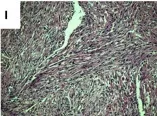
Coexistence of uterine endometrioid adenocarcinoma along with PEComa and leiomyoma. (I-K). PEComa: spindle cell component. Neoplastic cells with spindle cell morphology, and ,clear cell cytoplasm, H&E.
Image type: pathology (h&e)